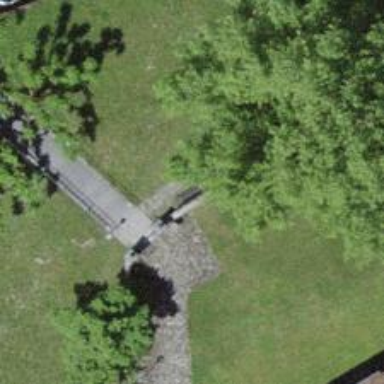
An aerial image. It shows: Maroon bench.